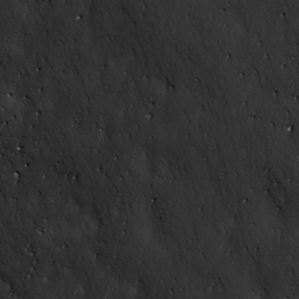
Label: non_frost